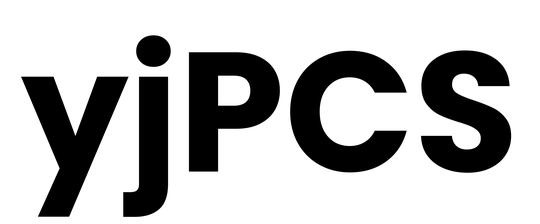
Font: Poppins-Bold